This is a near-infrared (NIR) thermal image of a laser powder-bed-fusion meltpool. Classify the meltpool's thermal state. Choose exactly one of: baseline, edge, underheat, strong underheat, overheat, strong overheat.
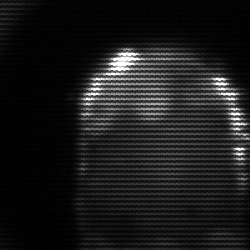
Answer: baseline